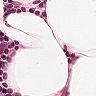
Metastatic tissue present: no